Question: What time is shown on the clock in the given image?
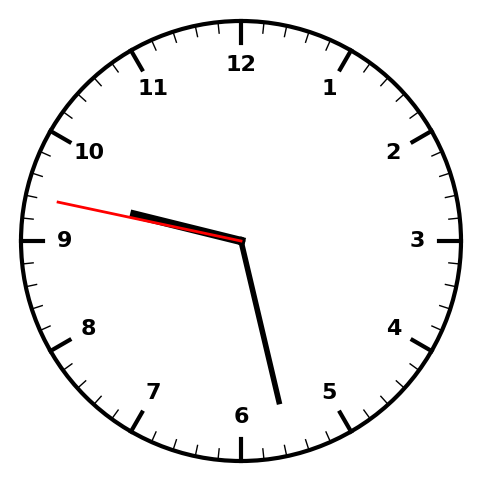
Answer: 09:27:47